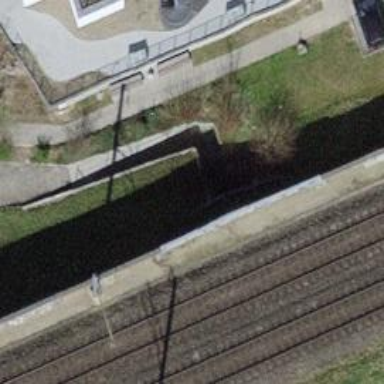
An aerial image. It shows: Path through tunnel.